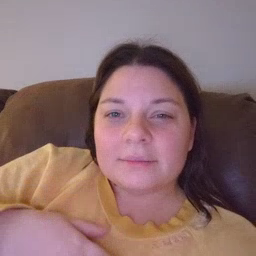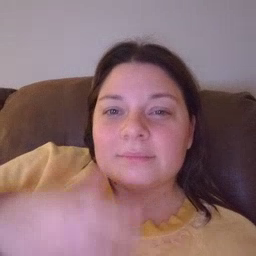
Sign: why